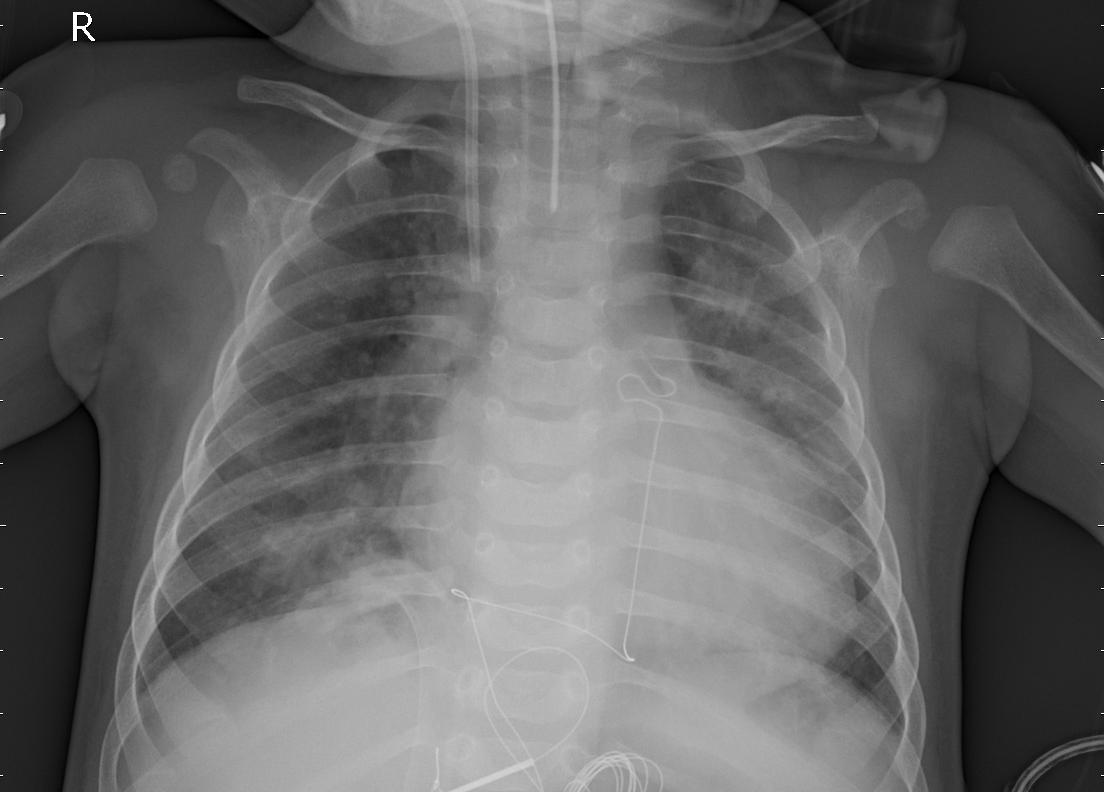
Diagnosis: PNEUMONIA